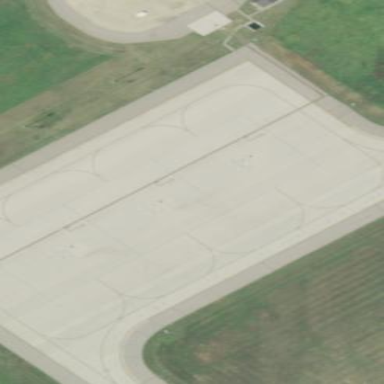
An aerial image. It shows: Apron at the airport.